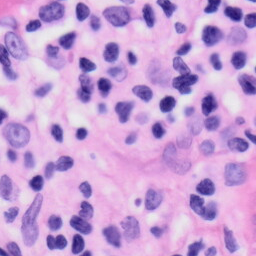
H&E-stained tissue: Skin